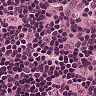
Metastatic tissue present: no